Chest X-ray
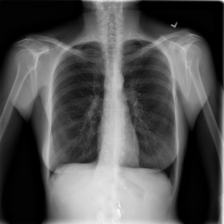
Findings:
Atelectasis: negative
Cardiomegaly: negative
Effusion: negative
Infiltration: negative
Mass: negative
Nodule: negative
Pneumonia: negative
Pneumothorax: negative
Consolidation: negative
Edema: negative
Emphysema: negative
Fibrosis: negative
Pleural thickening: negative
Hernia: negative